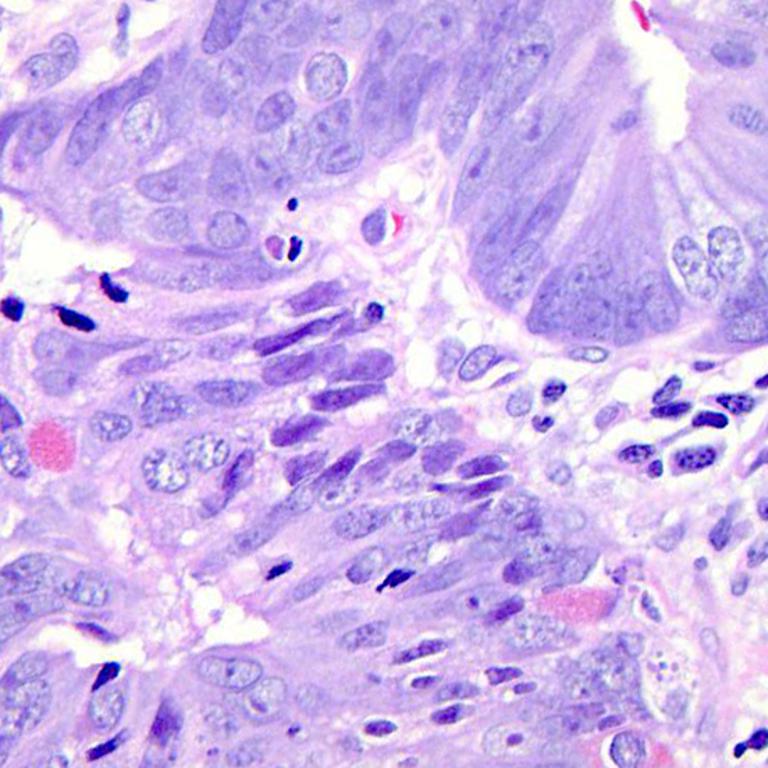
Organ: colon
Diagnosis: adenocarcinomas